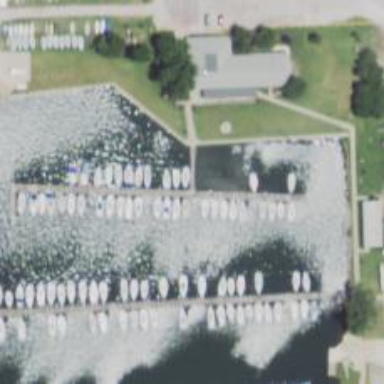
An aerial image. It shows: Pier with mooring facilities.